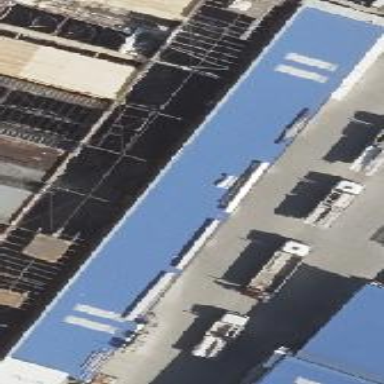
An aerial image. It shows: Building with blue roof.